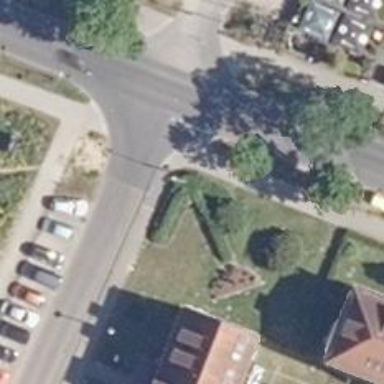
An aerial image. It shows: Residential road with sidewalks on both sides. There is perpendicular parking on the left side of the street.